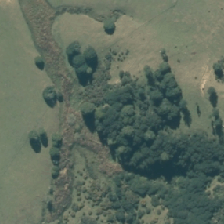
Land cover: manuka_kanuka